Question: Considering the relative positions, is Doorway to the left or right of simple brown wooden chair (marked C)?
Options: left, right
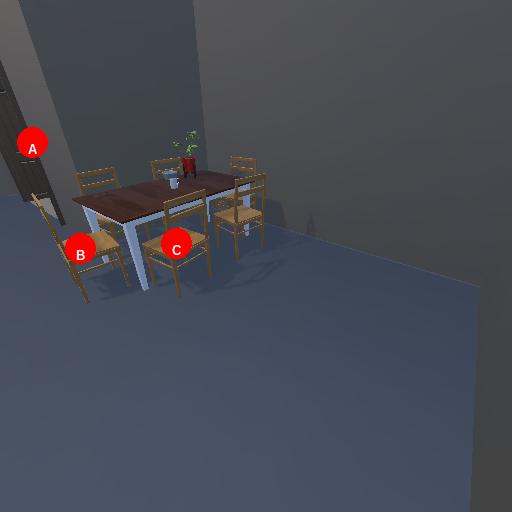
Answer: left